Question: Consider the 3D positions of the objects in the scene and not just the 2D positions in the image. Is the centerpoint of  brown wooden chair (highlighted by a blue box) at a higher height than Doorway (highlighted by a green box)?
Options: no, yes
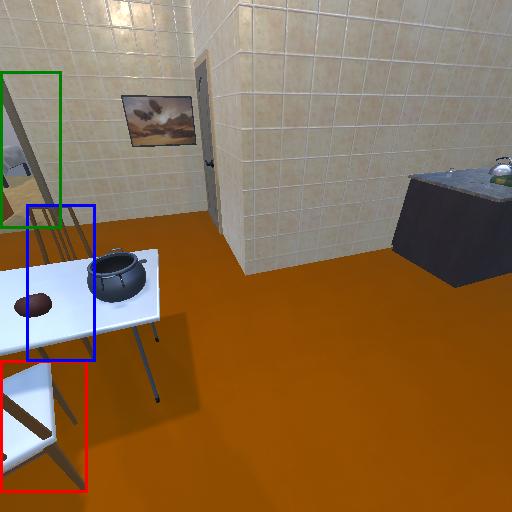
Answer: no